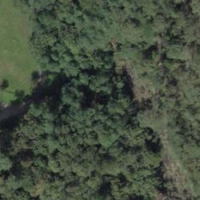
EUNIS habitat code: 44
Species observed at this site:
Diospyros lotus
Phytolacca americana